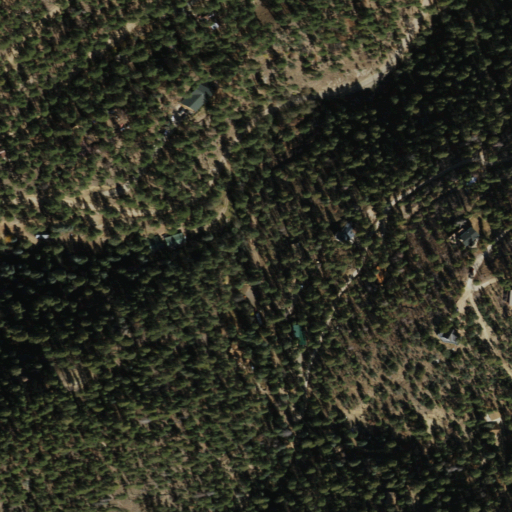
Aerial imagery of valley in Arizona named Knapp Gulch containing evergreen forest, open development, and low intensity development